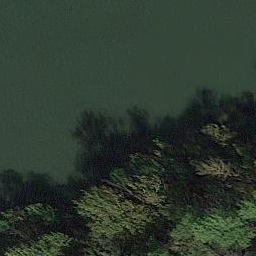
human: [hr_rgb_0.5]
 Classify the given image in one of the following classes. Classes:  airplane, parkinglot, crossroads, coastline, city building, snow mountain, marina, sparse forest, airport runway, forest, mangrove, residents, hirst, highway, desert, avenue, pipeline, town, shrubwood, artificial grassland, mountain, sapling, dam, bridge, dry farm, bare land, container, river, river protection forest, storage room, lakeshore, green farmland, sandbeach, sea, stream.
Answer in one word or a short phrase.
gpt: river protection forest